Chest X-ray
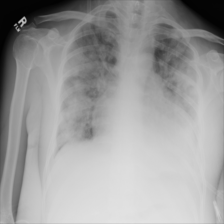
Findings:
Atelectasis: negative
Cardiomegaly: negative
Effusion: negative
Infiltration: negative
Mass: negative
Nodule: negative
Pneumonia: negative
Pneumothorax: negative
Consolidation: negative
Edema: negative
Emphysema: negative
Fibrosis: negative
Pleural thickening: negative
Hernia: negative